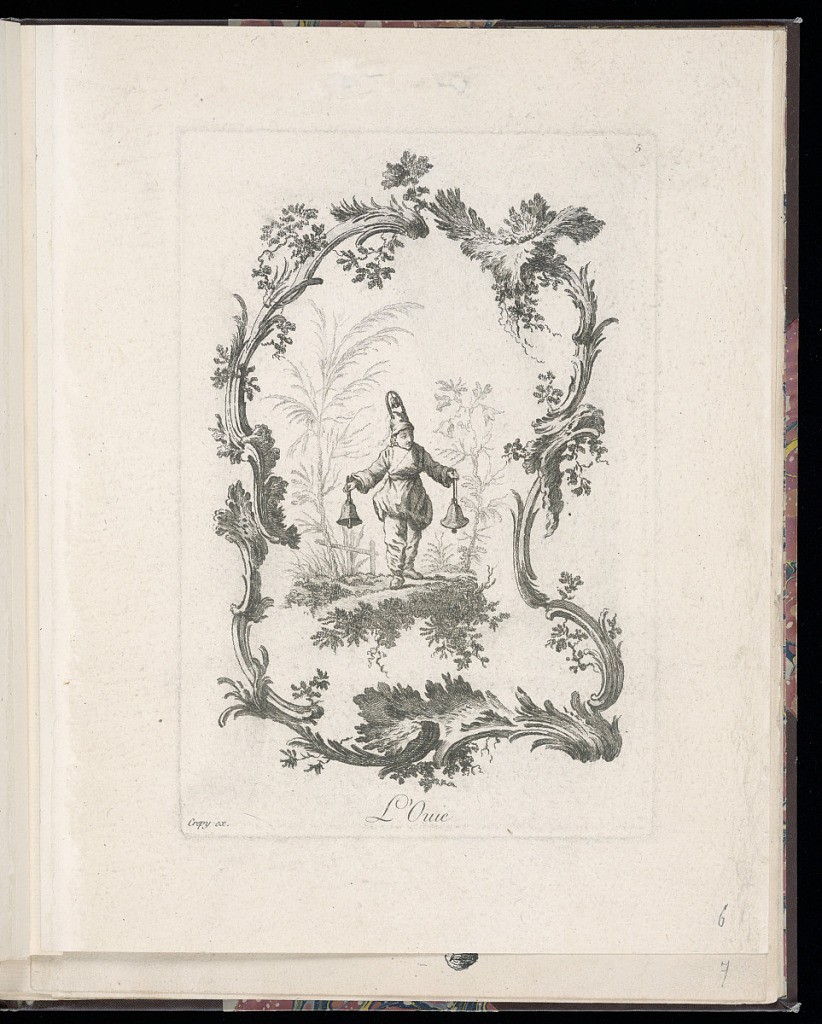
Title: L'Ouie
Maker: Jean-Baptiste Pillement, French, 1728–1808
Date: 1758–89
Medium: Etching on laid paper
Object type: Print
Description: Print titled ‘Hearing' from a series of six prints, (including title page) depicting personifications of the five senses, represented by chinoiserie figures within rococo-style cartouches. A man stands in the middle of a cartouche, surrounded by plants and trees, holding bells in both hands, with another bell hanging from the top of his hat. The cartouche is decorated with rococo-style ornament with flowers and sprigs. The title is lettered below and the print is signed.